Field crop: maize
Growth stage: 2
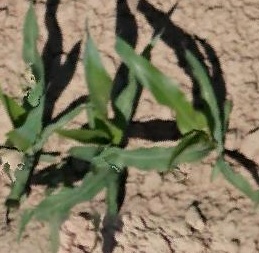
Species: maize